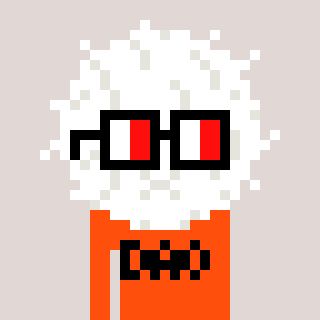
a pixel art character with square glasses with black frames and red eyes, a cottonball-shaped head and a orange-colored body on a warm background